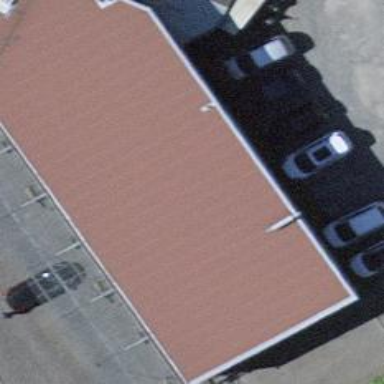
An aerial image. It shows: Commercial building housing car repair shop.